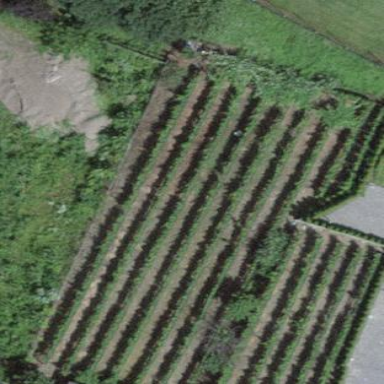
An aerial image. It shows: Vineyard with grape crops.